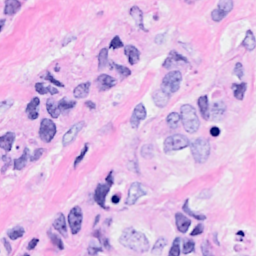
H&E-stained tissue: Breast